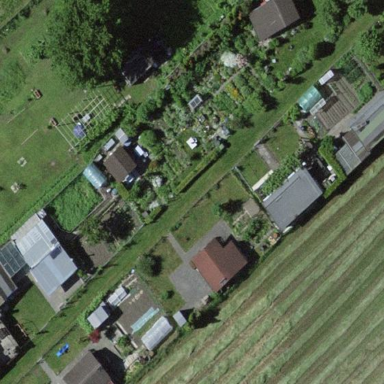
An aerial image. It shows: Allotments area.